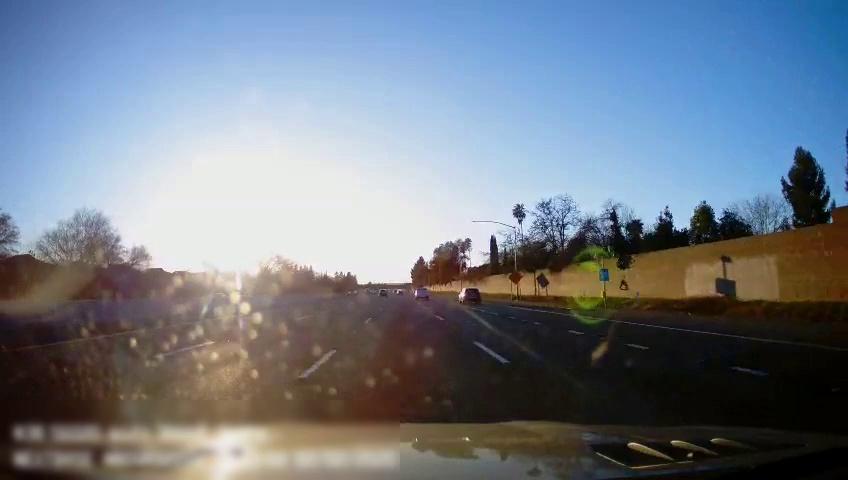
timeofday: Day
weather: Sunny
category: Drivable Space
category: Vehicles | SUV
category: Vehicles | Truck
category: Vehicles | SUV
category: Lanes | Alternate Lane
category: Lanes | Alternate Lane
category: Lanes | Current Lane
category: Lanes | Current Lane
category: Lanes | Alternate Lane
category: Lanes | Alternate Lane
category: Traffic | Signs
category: Traffic | Signs